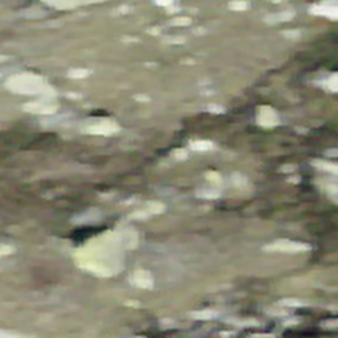
Label: other